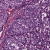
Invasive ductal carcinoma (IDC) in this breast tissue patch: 1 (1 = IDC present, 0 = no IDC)